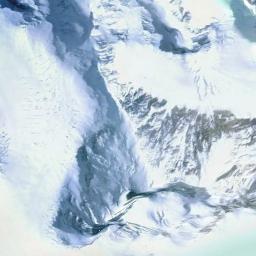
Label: snowberg